Question: I want to retrieve "7753400075_Canada_twinpalms_||_twinpalms_20170824001545_F5BA7F33AD51CE283332001BEC409A46" key, How to do so? Here is my code...
'''
ref.addValueEventListener(new ValueEventListener() { //addListenerForSingleValueEvent
@Override
public void onCancelled(DatabaseError arg0) {
}
@Override
public void onDataChange(DataSnapshot dataSnapshot) {
Object response = dataSnapshot.getValue();
System.out.println("read data :"+response);
}
});
ref.child("chatmessage").child("devicetoken").addChildEventListener(new ChildEventListener() {
@Override
public void onChildAdded(DataSnapshot dataSnapshot, String previousChildName) {
// Log.d(TAG, "onChildAdded:" + dataSnapshot.getKey());
// System.out.println("previousChildName :"+previousChildName);
}
}
});
'''
Here is the Firebase database example:

I tried using child data snapshot method but did not worked. It returns all data. But i need to get only the new child added parent. Any help for this will be much appreciated.
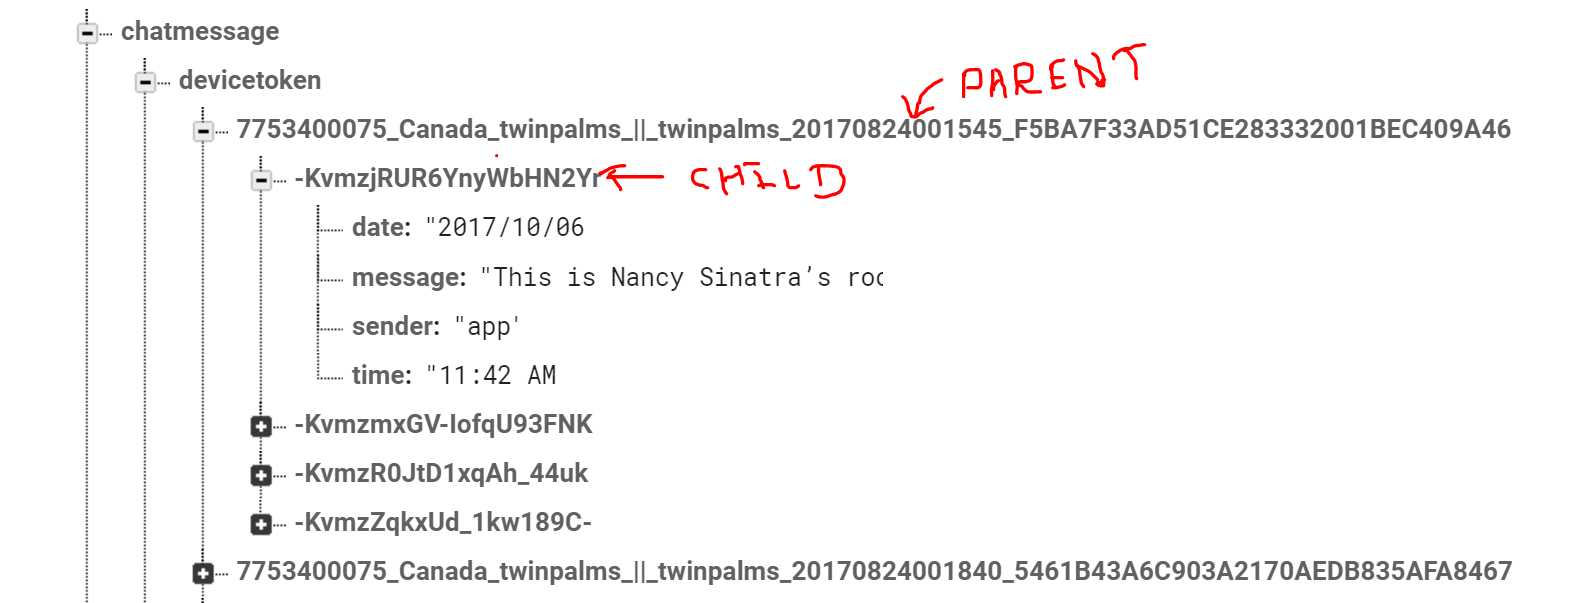
Answer: To solve this, you need to filter your results. Assuming that 'chatmessage' is a direct child of your Firebase database root, please use the following code:
'''
DatabaseReference rootRef = FirebaseDatabase.getInstance().getReference();
DatabaseReference deviceTokenRef = rootRef.child("chatmessage").child("devicetoken");
Query query = deviceTokenRef.orderByKey().limitToLast(1);
ValueEventListener eventListener = new ValueEventListener() {
@Override
public void onDataChange(DataSnapshot dataSnapshot) {
for(DataSnapshot ds : dataSnapshot.getChildren()) {
String key = ds.getKey();
Log.d("TAG", key);
}
}
@Override
public void onCancelled(DatabaseError databaseError) {}
};
query.addListenerForSingleValueEvent(eventListener);
'''